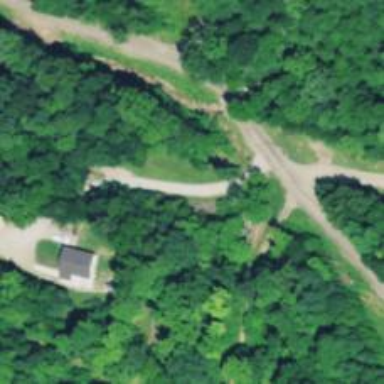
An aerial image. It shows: Driveway.